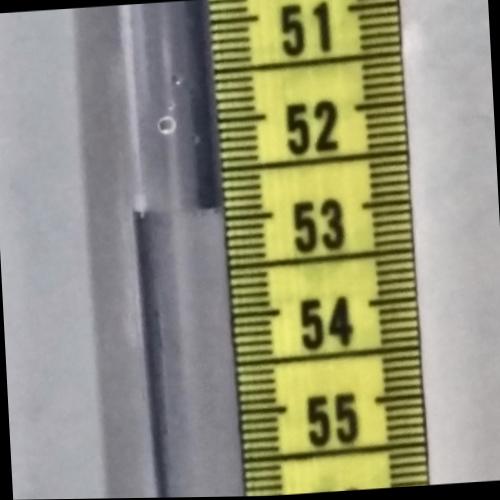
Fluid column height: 52.9 cm